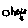
Label: hexagon